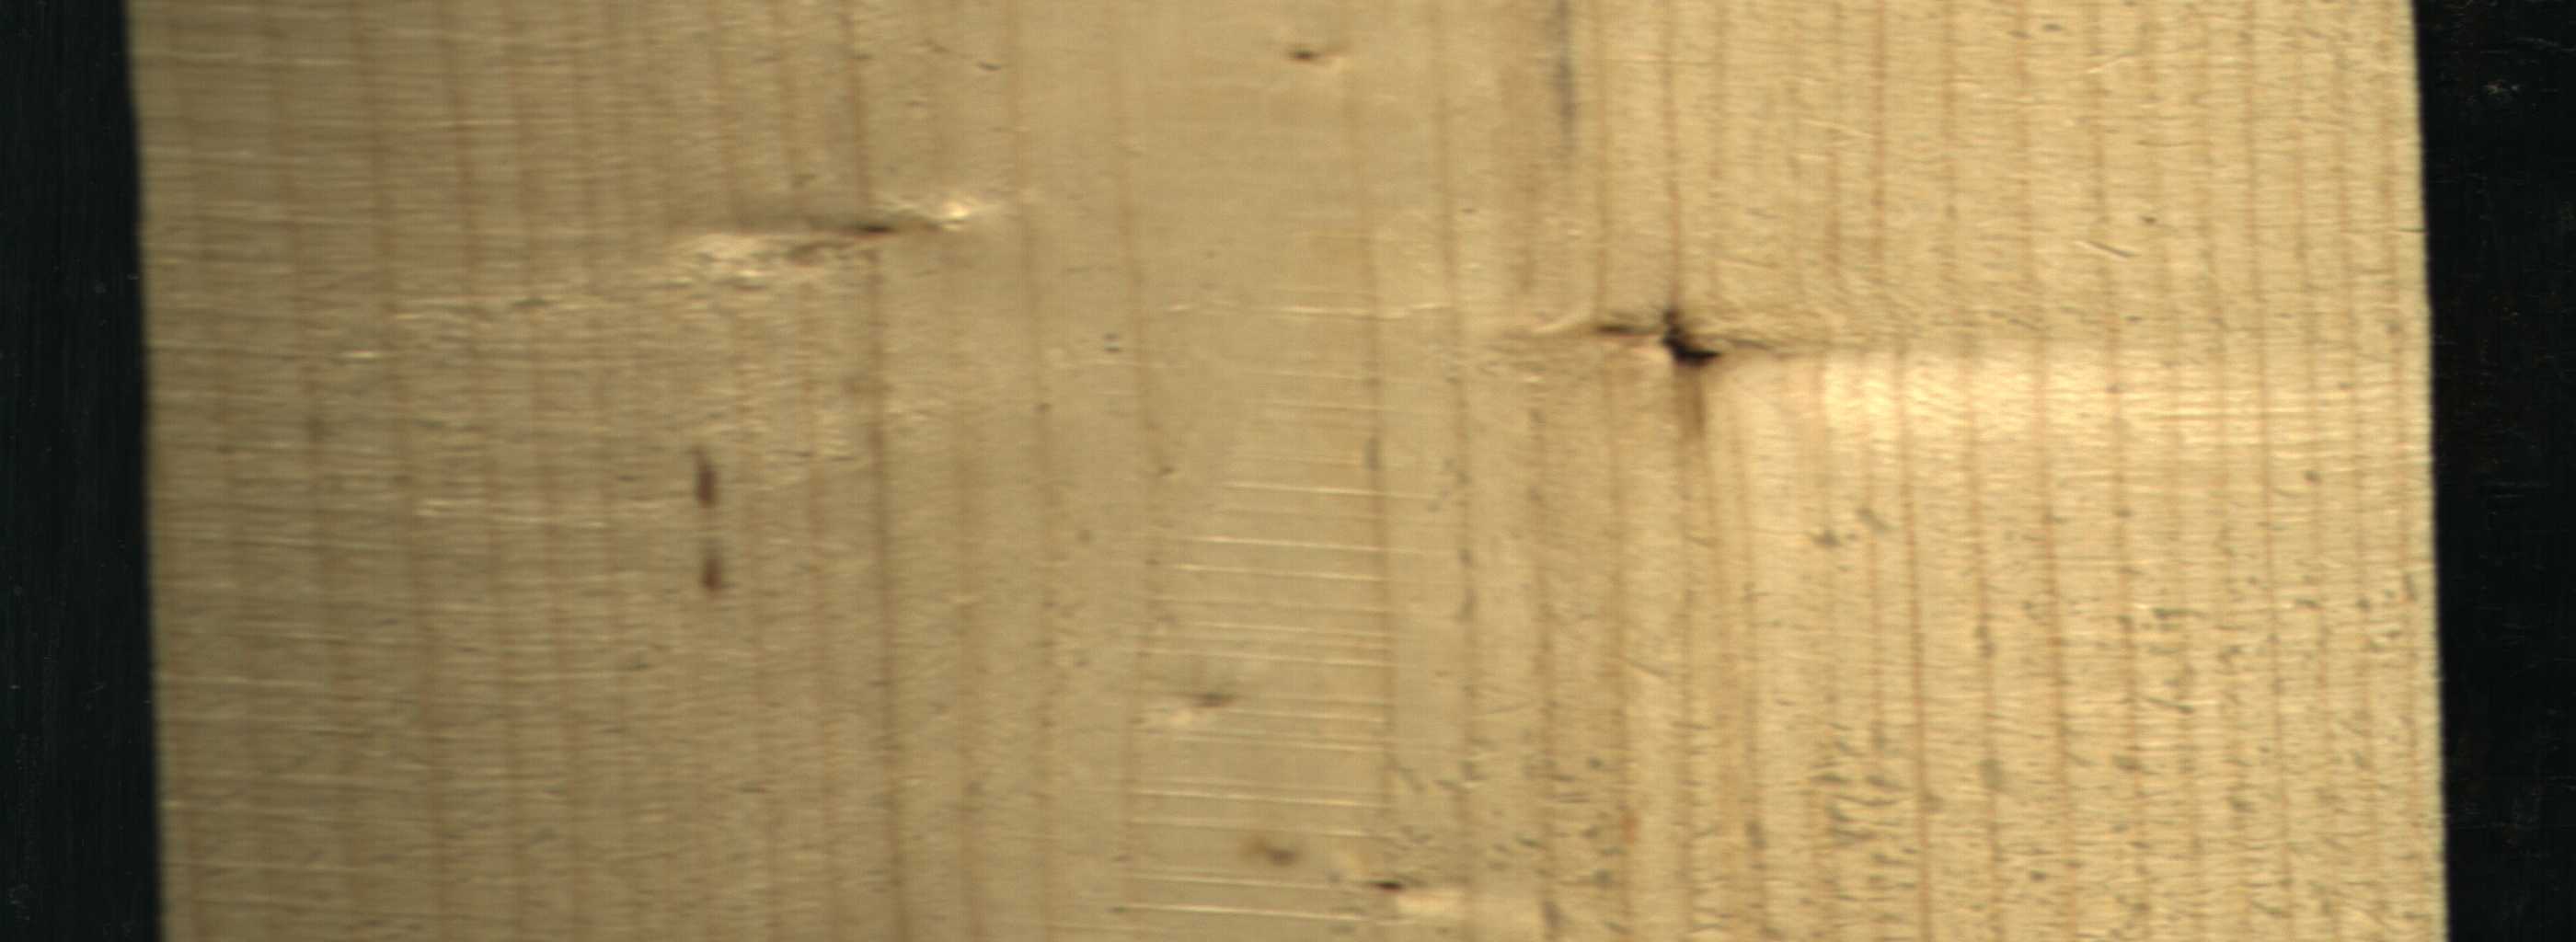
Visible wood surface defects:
resin
resin
Dead_Knot